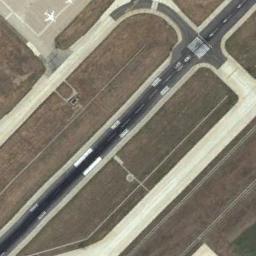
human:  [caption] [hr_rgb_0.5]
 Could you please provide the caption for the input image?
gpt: The runway connects some other roads and a plane parks the open area nearby .

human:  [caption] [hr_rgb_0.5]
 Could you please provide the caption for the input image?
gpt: The runway is on the bare land with an airplane .

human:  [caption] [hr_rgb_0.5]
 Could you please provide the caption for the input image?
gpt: Numerous complex staggered runways are lined with large brown bare ground, And many aircraft are parked in the open space beside the runway .

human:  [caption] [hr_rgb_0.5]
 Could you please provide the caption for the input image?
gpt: The grass is around the runway .

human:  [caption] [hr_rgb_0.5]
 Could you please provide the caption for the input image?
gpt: There are green lawns beside the runway .